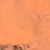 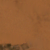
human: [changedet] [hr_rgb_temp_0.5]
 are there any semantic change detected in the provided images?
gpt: Nothing has changed.